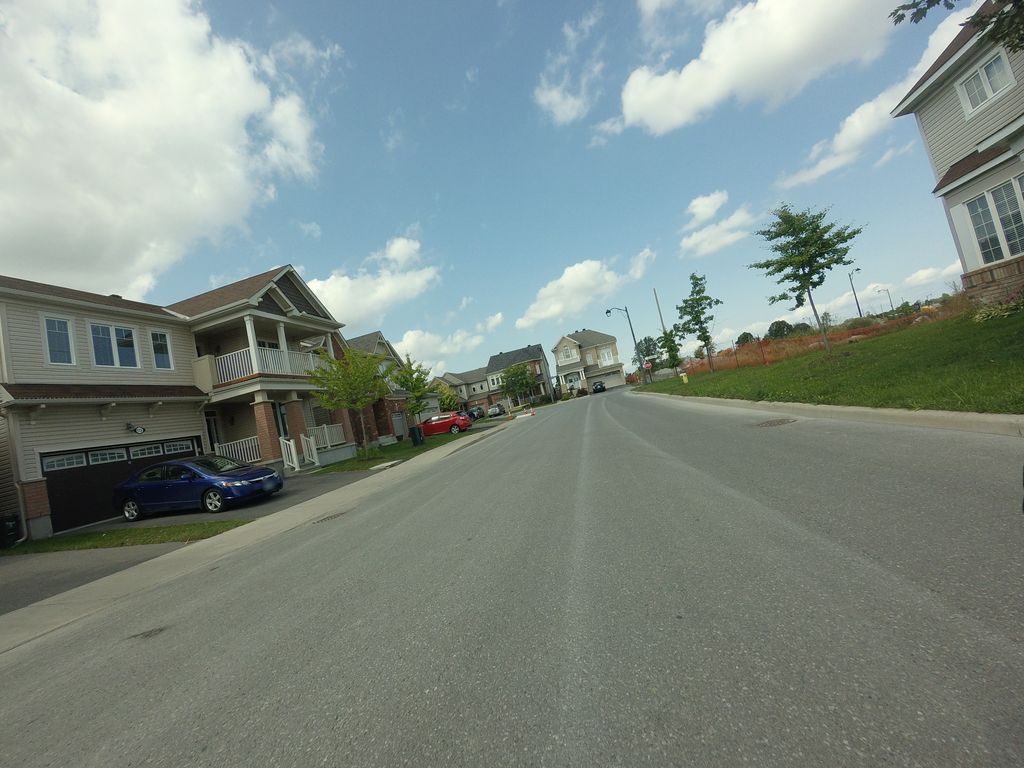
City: ottawa-gatineau